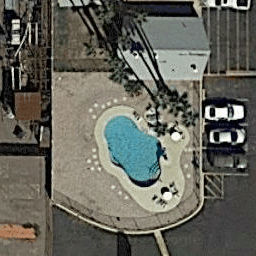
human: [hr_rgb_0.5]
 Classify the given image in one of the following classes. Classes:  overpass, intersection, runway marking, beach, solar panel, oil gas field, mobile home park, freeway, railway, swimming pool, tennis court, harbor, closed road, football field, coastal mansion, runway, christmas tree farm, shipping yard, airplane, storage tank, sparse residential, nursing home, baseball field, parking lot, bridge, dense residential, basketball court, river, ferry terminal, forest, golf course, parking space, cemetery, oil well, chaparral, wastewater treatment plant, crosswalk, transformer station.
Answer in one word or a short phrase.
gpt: swimming pool